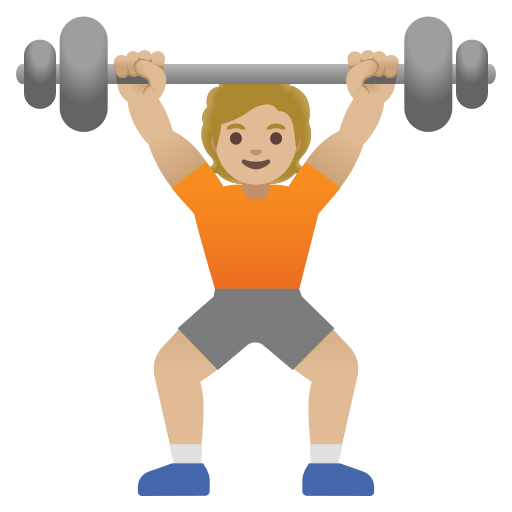
Emoji: 🏋🏼